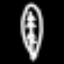
Label: leaf